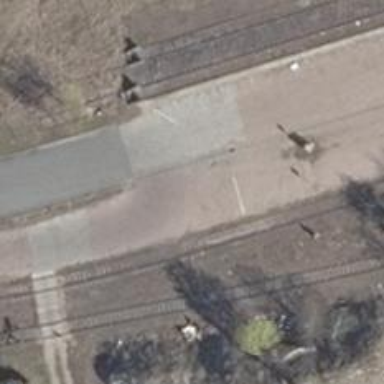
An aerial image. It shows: Railway yard in service.